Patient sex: M
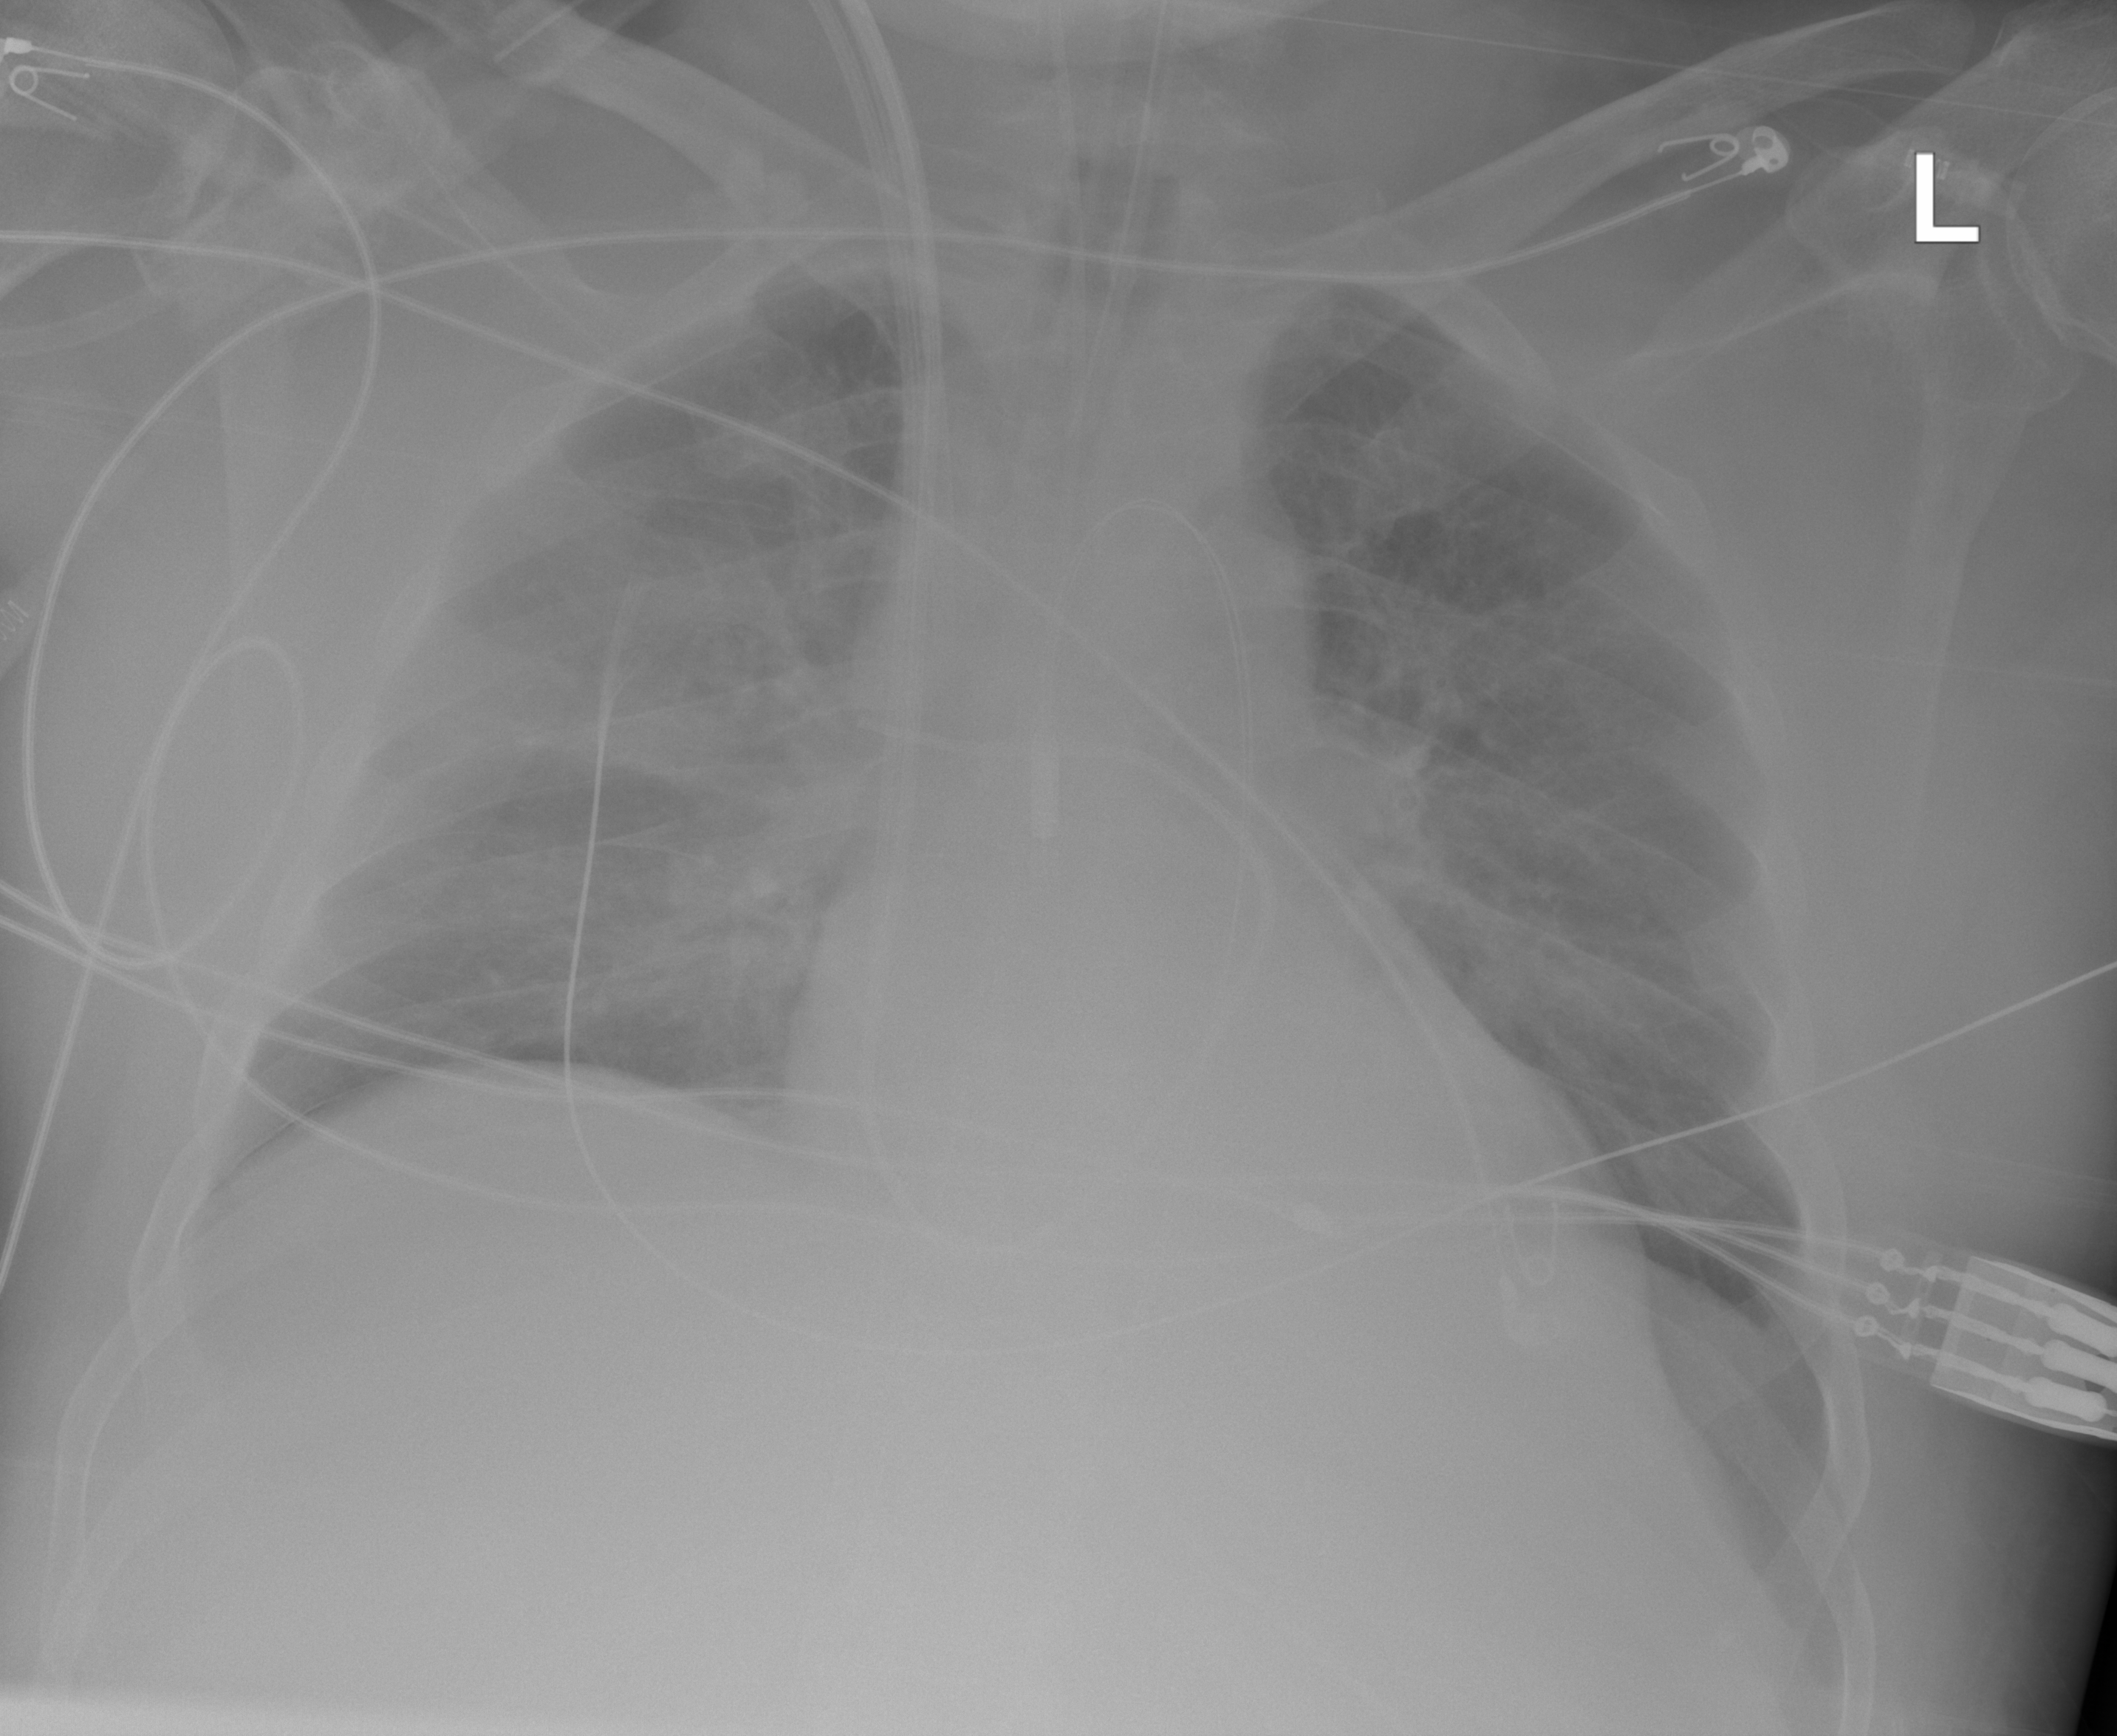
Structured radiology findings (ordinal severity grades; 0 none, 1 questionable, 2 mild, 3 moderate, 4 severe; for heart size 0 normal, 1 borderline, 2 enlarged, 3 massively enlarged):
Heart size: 2
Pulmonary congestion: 2
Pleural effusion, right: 0
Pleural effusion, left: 0
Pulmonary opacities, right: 2
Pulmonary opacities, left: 0
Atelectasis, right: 2
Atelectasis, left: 0